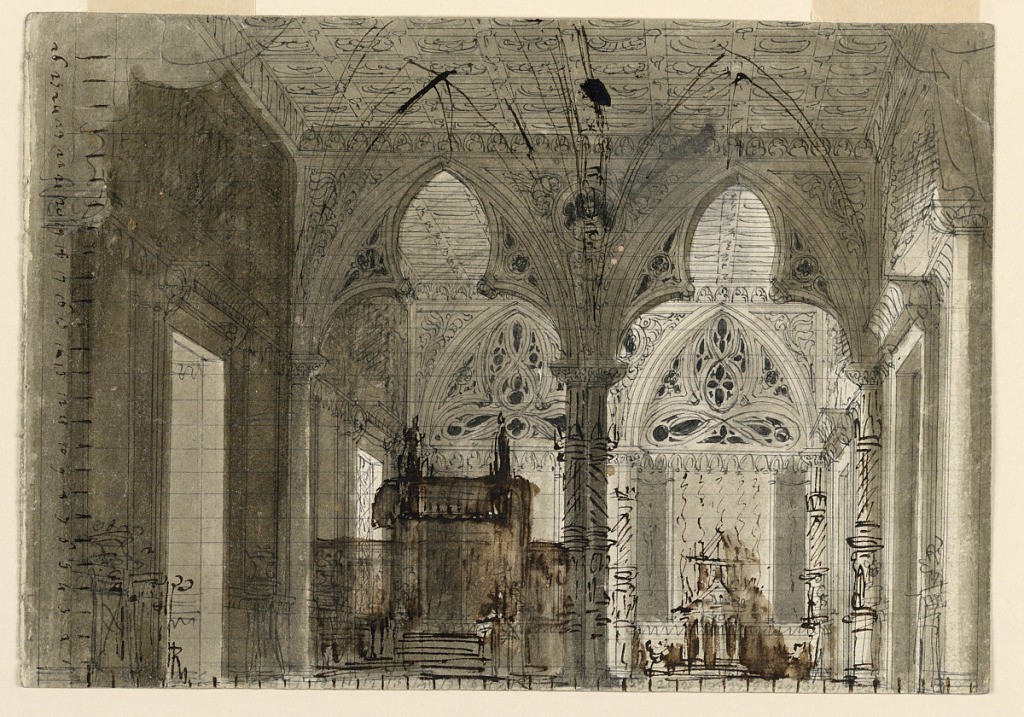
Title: Stage Design, Interior of Gothic Church
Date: ca. 1830
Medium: Pen and bistre ink, brush and sepia wash on paper
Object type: Drawing
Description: Horizontal rectangle. Interior of Gothic building, probably church with canopy on the left. Many later corrections and modifications to drawing.